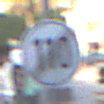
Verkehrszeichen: EndeGeschwindigkeit110
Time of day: SunriseSunset
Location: Outdoor (Urban)
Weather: PartlyCloudy
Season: NotSpecified
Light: Natural